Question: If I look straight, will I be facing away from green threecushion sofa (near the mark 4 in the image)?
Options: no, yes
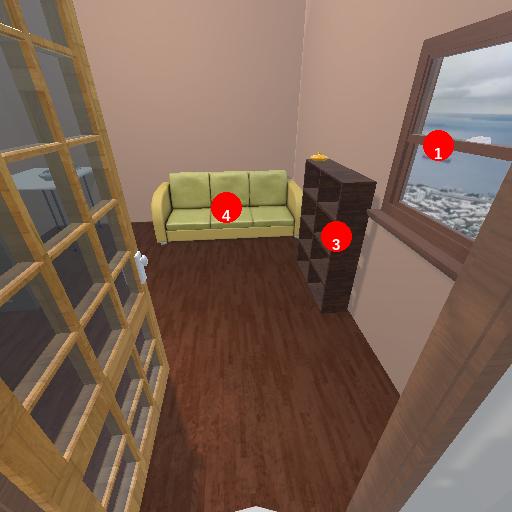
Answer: no